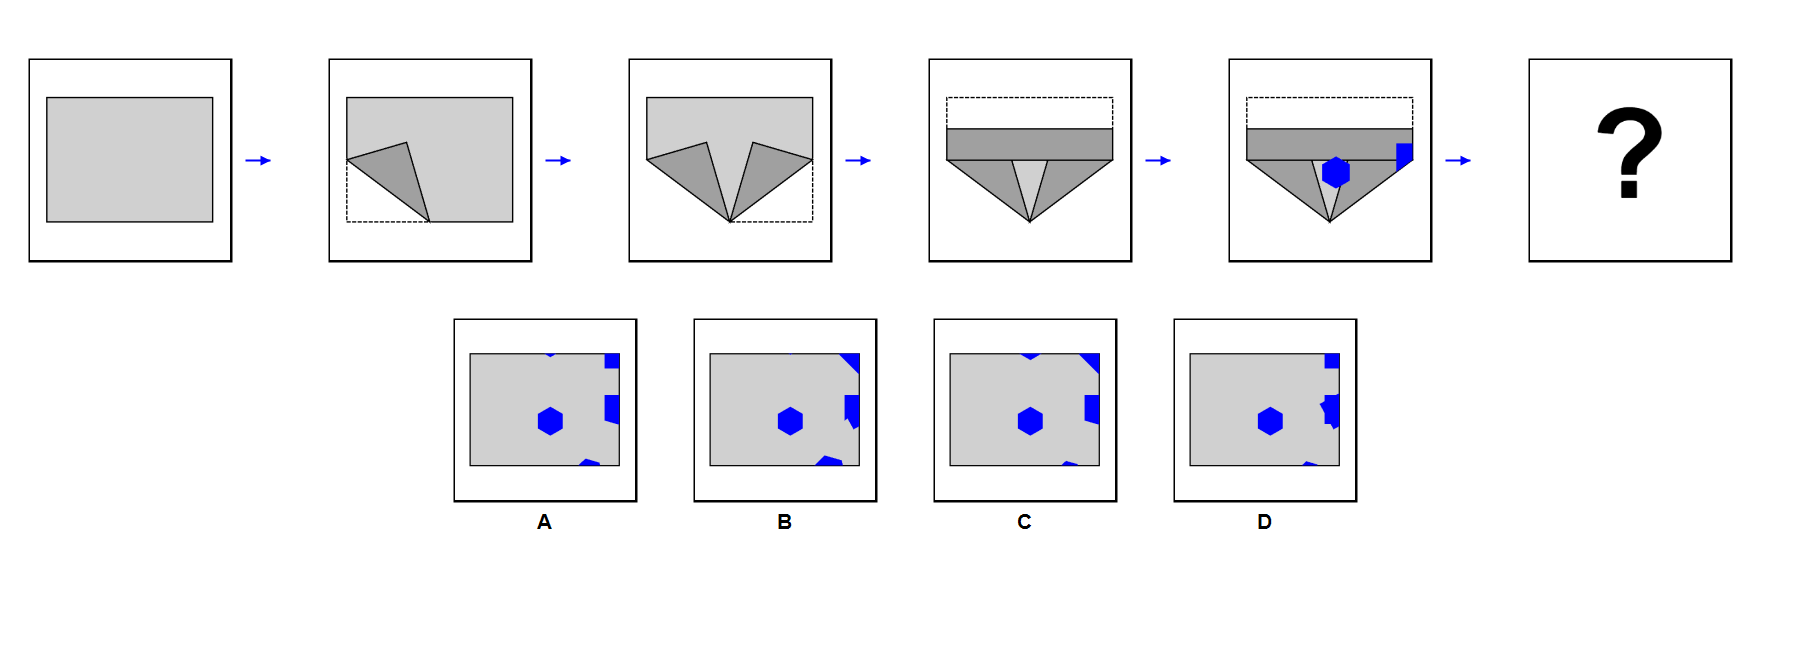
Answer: A